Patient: sex F, age 48
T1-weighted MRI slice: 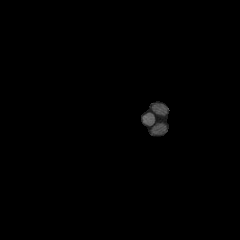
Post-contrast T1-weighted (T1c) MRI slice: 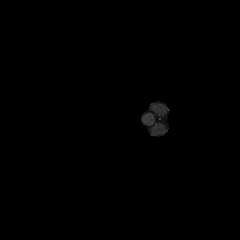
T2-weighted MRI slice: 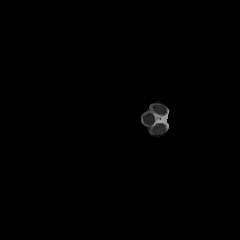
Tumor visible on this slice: no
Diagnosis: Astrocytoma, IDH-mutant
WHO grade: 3